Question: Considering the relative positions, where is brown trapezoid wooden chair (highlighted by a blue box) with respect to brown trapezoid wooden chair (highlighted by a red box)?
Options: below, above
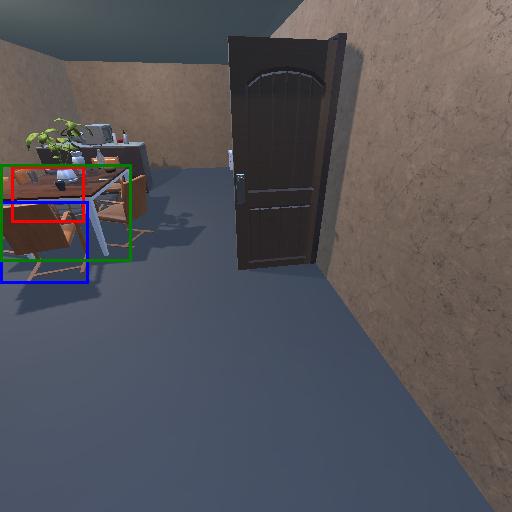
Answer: below